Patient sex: F
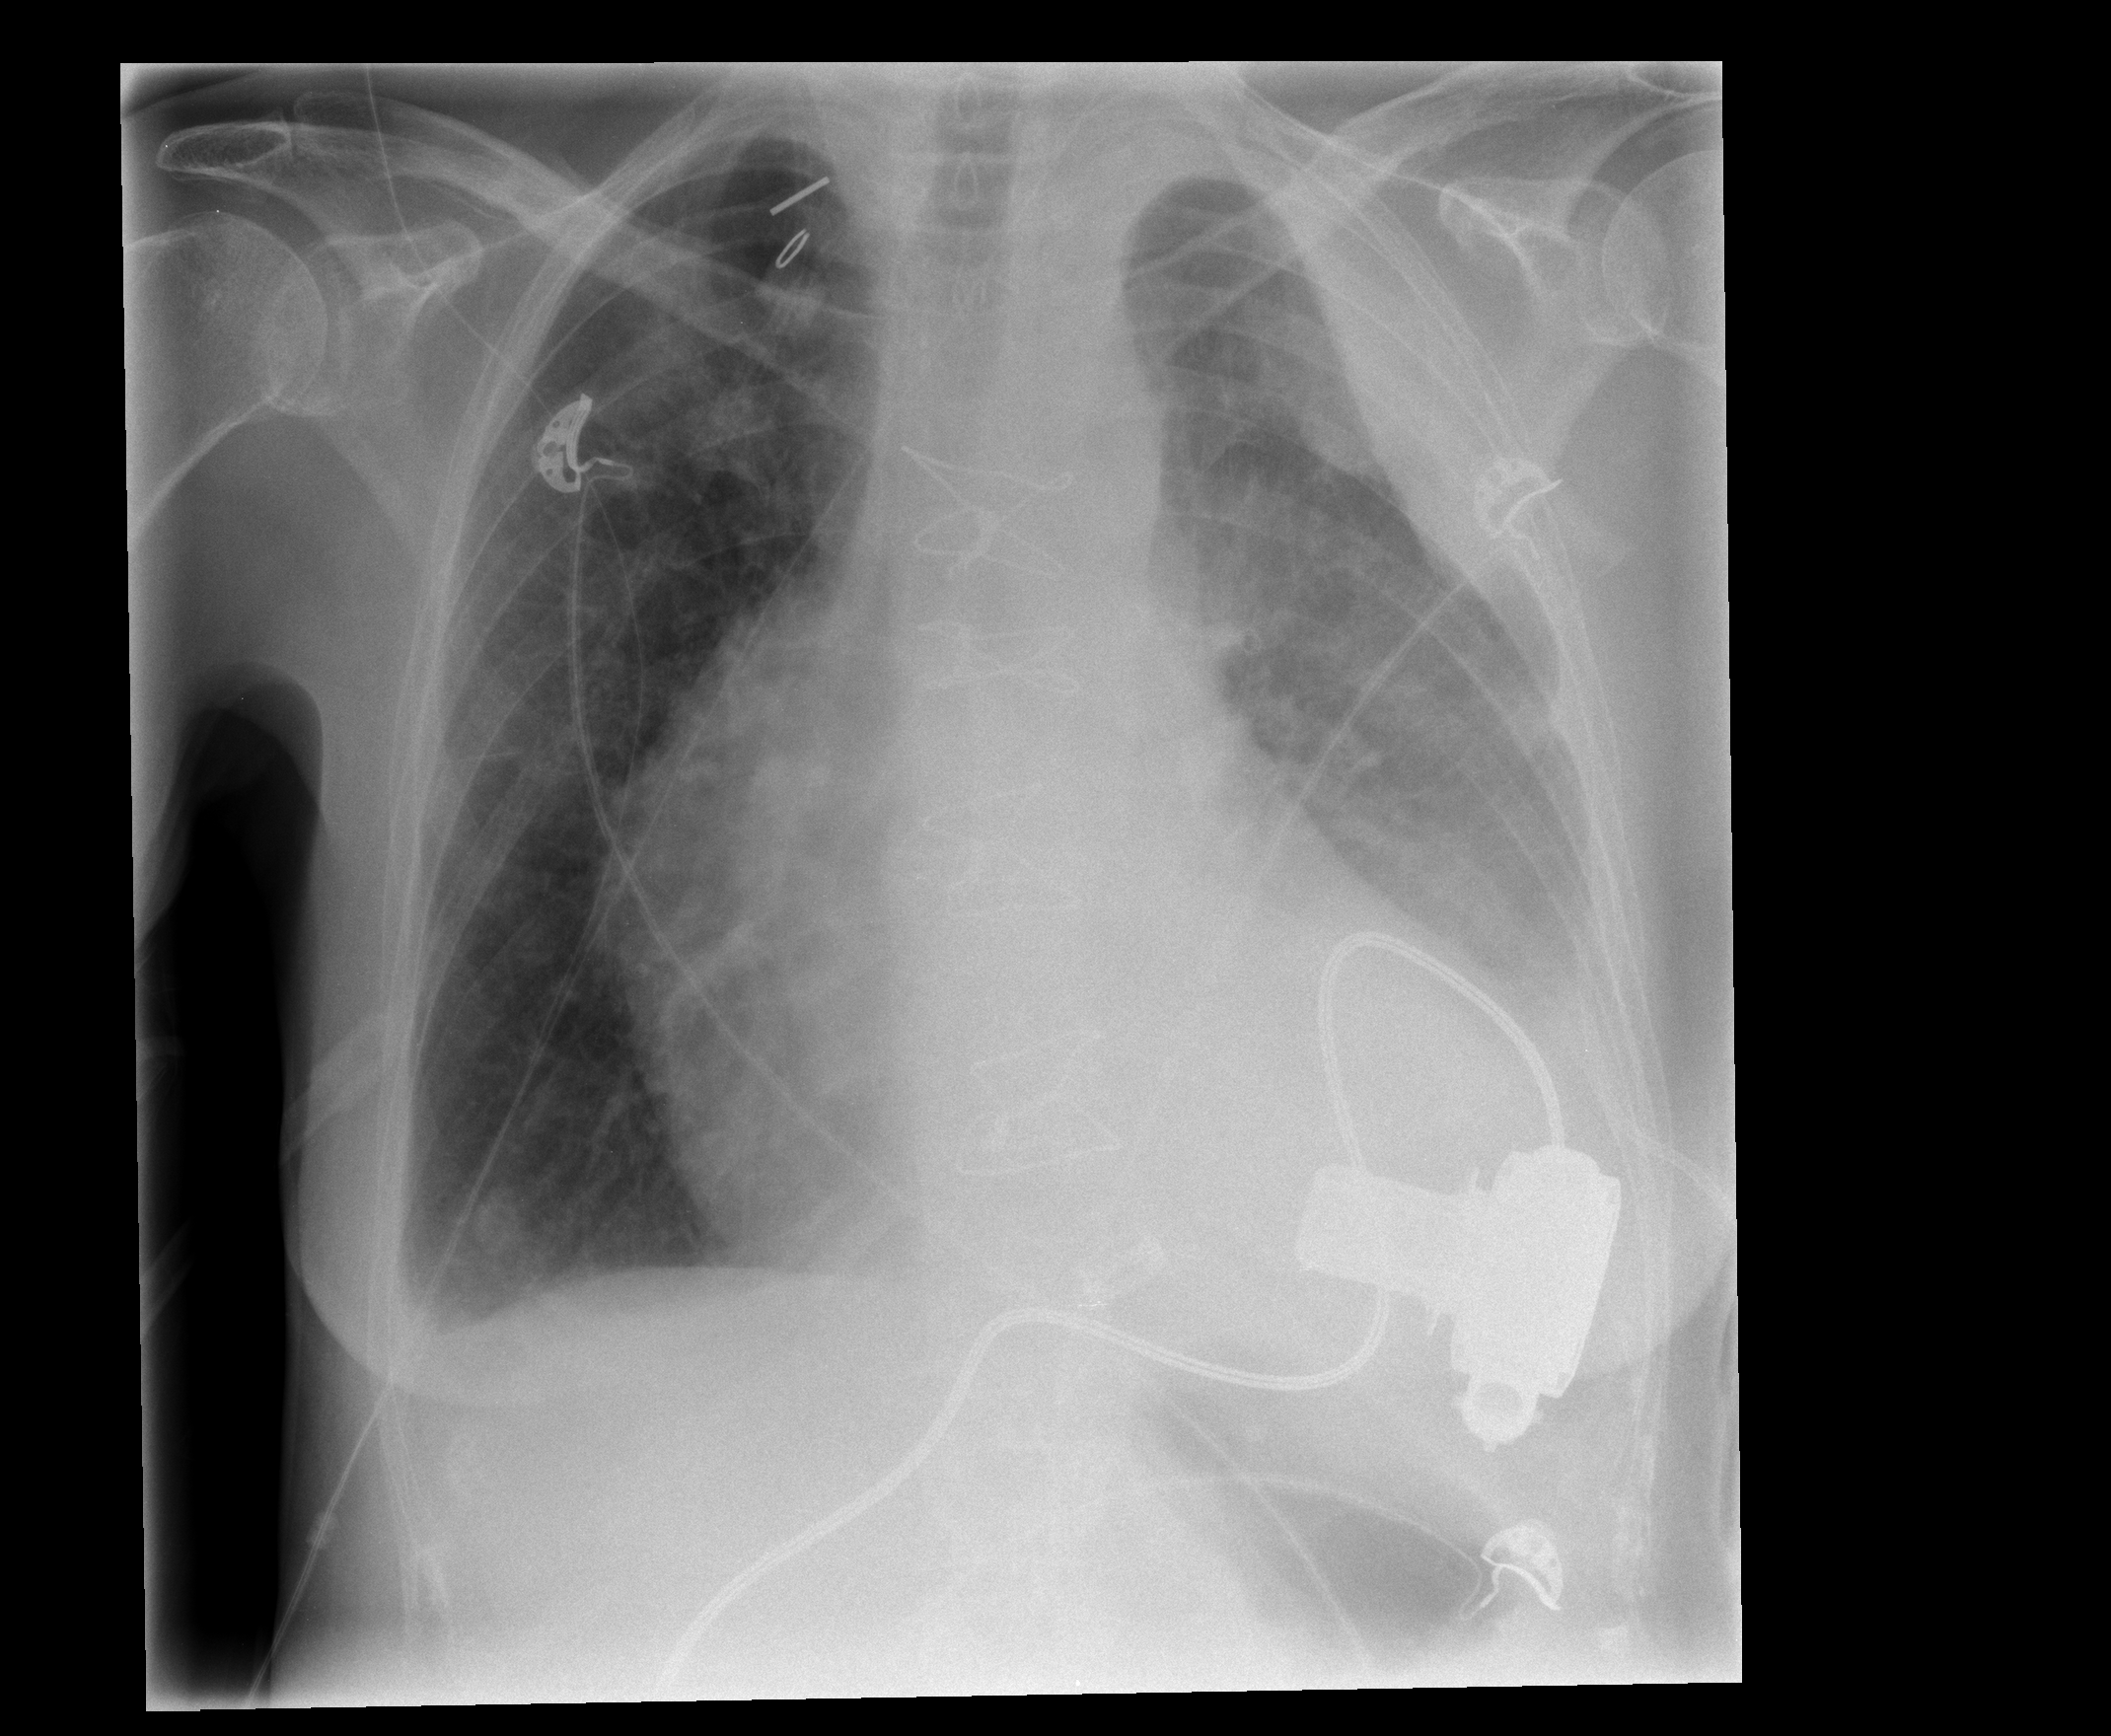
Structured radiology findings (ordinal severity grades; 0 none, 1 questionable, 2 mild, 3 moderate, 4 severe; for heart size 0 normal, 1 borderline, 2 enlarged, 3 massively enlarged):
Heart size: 3
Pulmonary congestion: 2
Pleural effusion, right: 2
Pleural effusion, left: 2
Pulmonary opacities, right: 0
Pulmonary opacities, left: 0
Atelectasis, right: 0
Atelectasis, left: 2